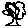
Label: tree